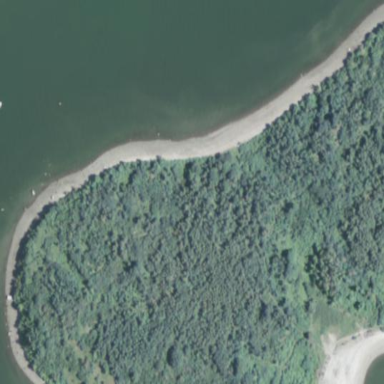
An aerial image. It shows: Scenic beach with natural beauty.